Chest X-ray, PA view. Patient: 63 years old, sex M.
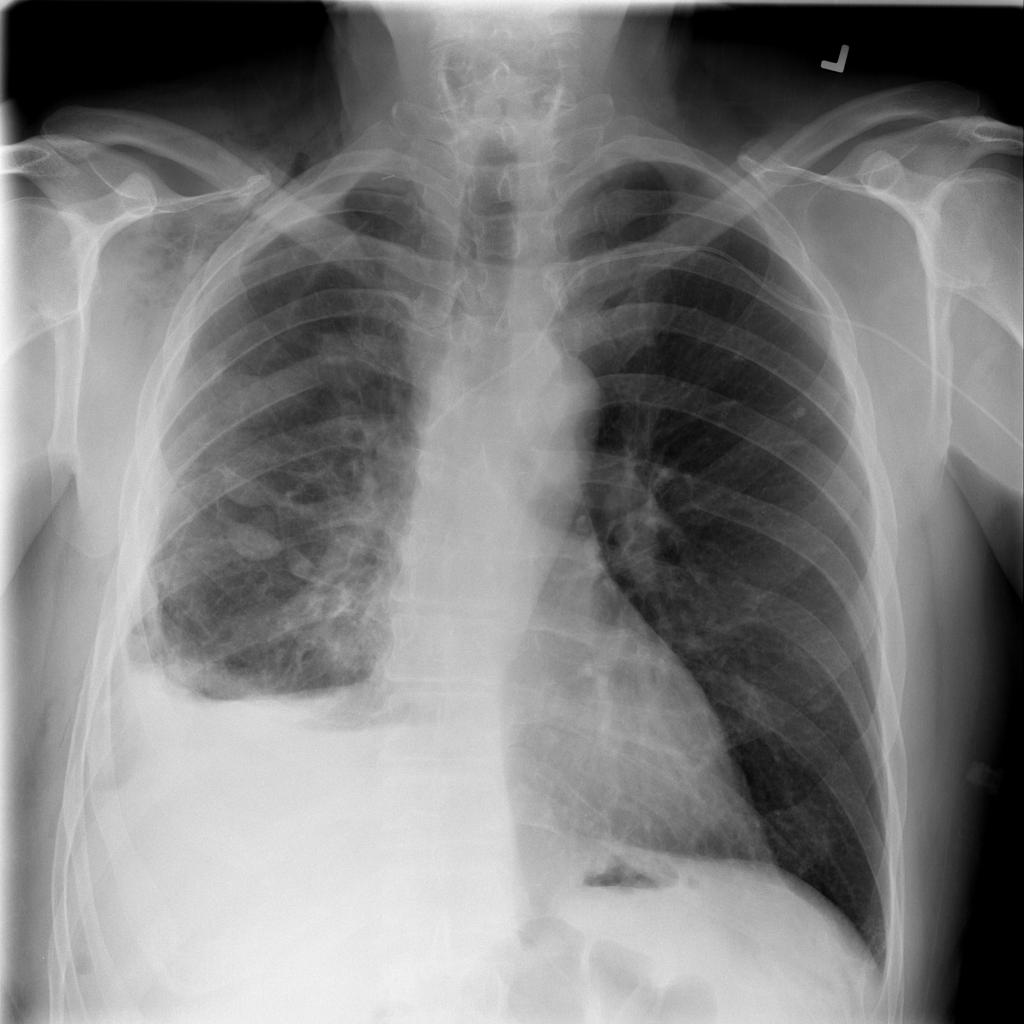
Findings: No Finding